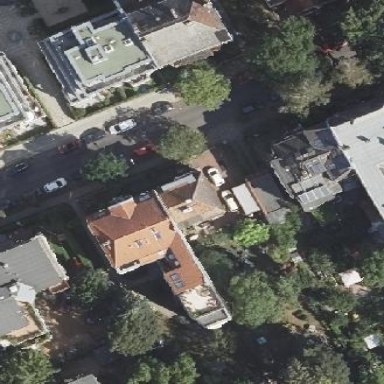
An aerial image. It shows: Residential building with half-hipped roof shape.